Field crop: maize
Growth stage: 1
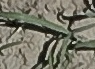
Species: sorghum